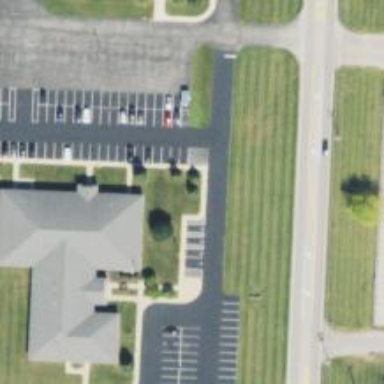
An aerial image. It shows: Asphalt driveway used as service road.